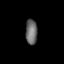
Tissue: prostate
Cell type: Epithelial cells
Senescence score: 0.3153
Nuclear area (px): 289
Mean DAPI intensity: 105.997